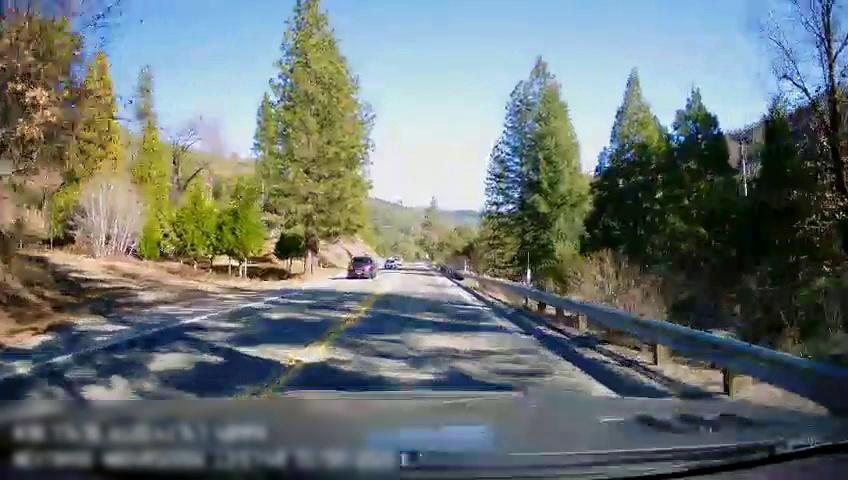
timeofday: Day
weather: Sunny
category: Drivable Space
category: Drivable Space
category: Vehicles | Car
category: Lanes | Opposite Lane
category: Lanes | Current Lane
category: Lanes | Opposite Lane
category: Lanes | Current Lane